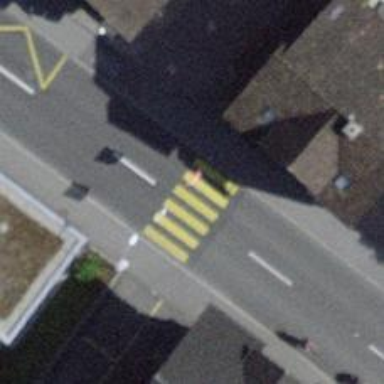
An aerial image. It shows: Uncontrolled zebra crossing.